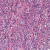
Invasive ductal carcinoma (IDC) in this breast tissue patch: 1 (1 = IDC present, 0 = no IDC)